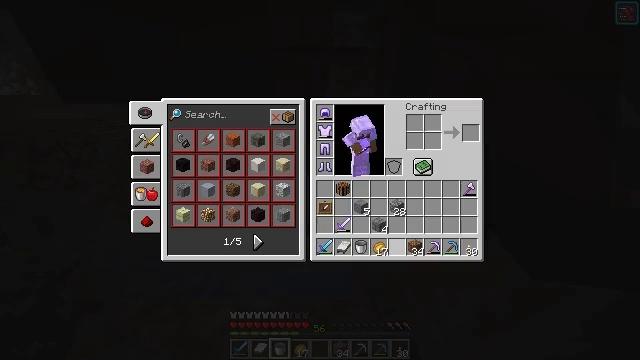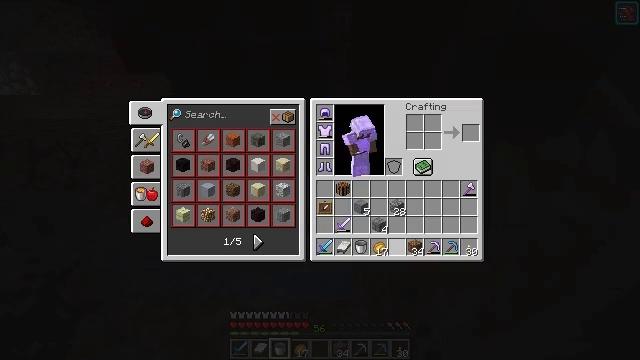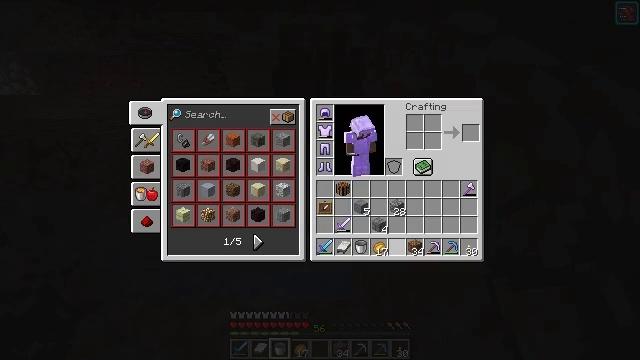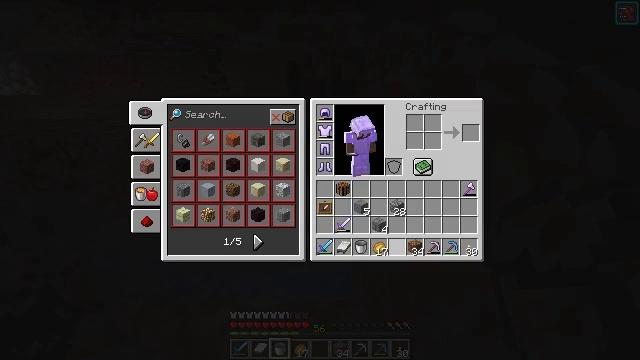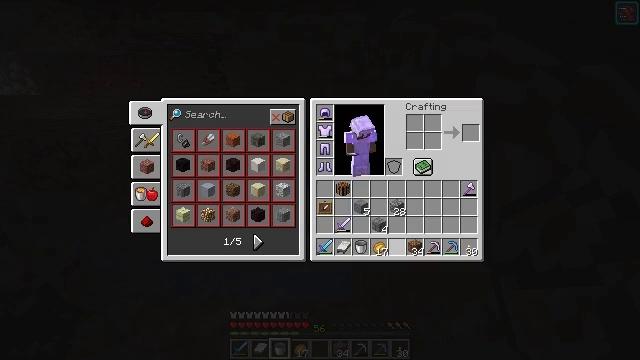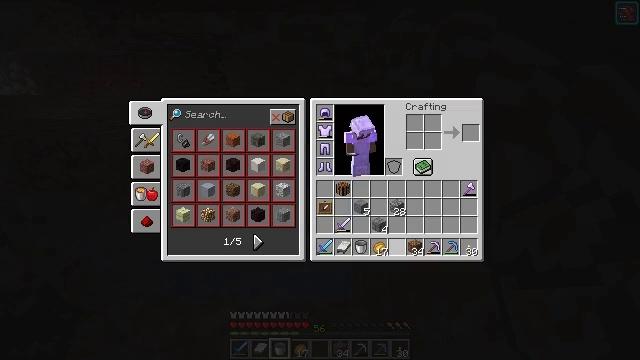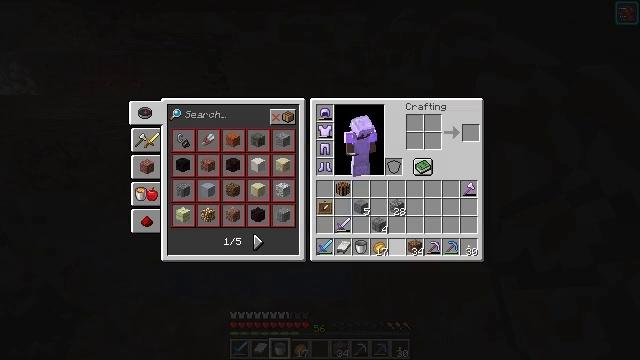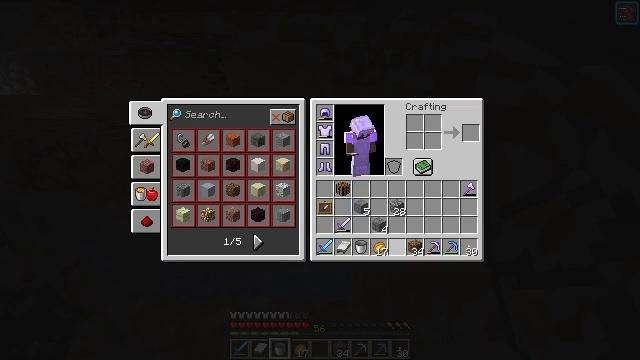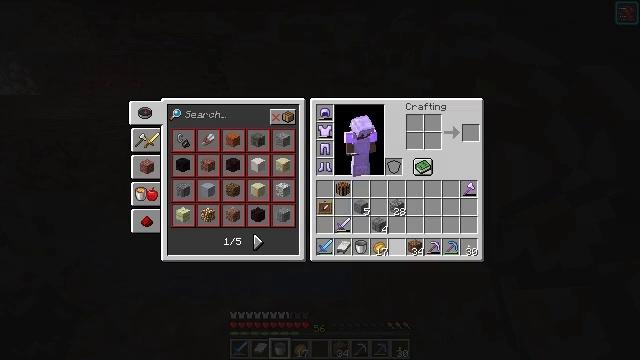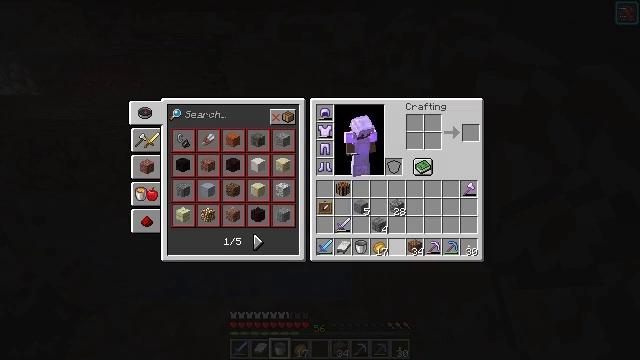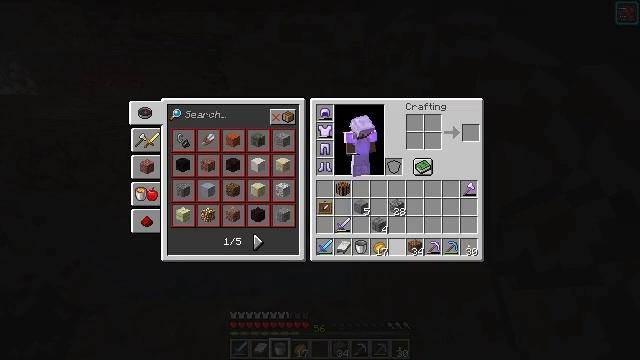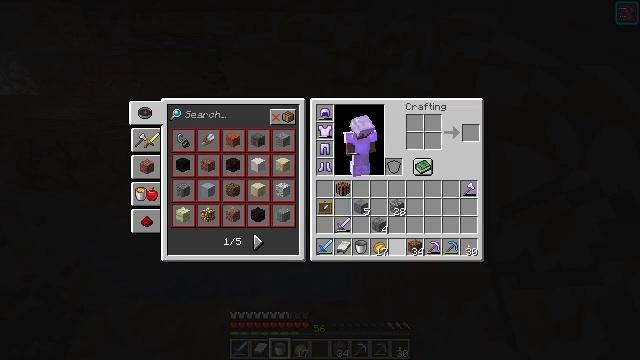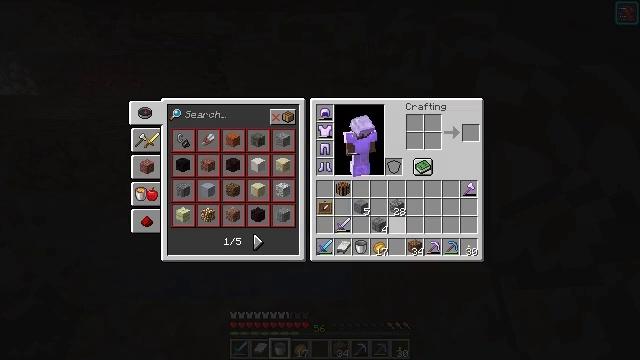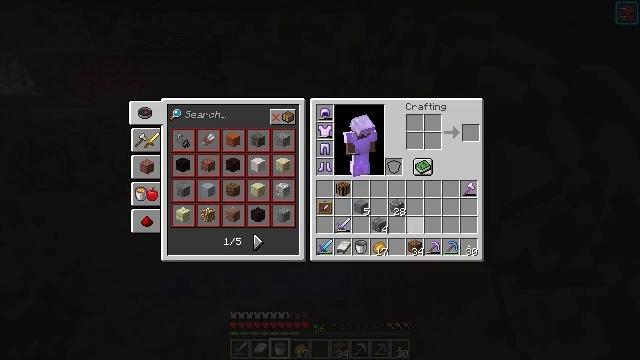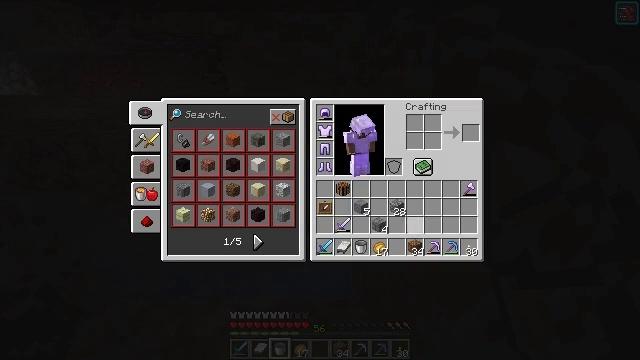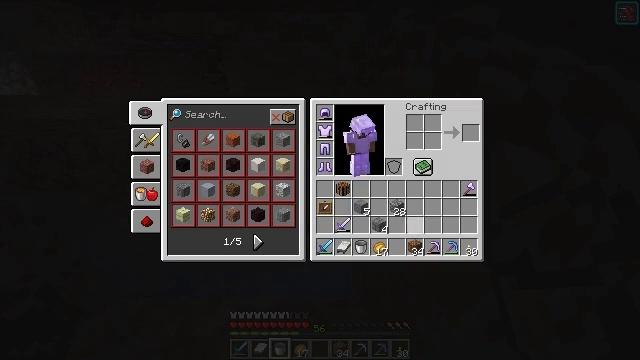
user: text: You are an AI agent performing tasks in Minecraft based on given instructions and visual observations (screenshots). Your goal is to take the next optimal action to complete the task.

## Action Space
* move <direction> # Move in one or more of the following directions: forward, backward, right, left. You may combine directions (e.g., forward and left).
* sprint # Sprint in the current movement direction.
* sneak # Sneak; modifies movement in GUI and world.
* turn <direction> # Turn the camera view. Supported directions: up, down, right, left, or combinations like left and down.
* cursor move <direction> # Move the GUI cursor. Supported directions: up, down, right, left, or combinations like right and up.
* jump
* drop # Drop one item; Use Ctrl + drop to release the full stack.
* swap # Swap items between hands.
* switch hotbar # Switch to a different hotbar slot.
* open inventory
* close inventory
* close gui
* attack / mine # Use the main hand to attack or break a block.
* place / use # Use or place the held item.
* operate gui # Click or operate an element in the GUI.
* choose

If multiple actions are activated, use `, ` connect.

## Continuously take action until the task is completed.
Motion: motion action
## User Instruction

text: Remove an item frame from the inventory.
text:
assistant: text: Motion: sprint, open gui
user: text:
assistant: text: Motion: sprint
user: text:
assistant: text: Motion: sprint
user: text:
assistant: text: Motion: sprint
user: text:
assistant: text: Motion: sprint
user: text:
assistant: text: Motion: sprint
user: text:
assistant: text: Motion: sprint
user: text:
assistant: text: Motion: sprint
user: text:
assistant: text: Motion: sprint
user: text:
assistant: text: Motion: sprint
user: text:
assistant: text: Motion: sprint
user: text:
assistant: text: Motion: sprint, cursor move up
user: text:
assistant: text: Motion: sprint, cursor move right and up
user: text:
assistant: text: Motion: sprint
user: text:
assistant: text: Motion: sprint
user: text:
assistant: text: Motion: sprint
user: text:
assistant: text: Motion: sprint, cursor move up
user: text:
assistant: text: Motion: sprint
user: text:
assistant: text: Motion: sprint, cursor move right
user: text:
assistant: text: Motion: sprint, cursor move right
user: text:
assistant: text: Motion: sprint
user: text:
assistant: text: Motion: sprint
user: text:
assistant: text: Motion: sprint
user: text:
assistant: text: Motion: sprint
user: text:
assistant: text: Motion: no_op
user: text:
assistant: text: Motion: no_op
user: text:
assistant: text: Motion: no_op
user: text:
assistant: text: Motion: no_op
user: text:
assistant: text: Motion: no_op
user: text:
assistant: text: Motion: no_op